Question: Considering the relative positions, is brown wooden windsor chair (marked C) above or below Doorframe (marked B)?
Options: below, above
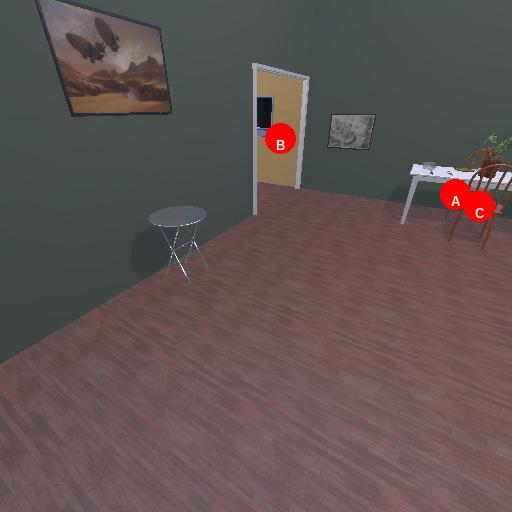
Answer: below